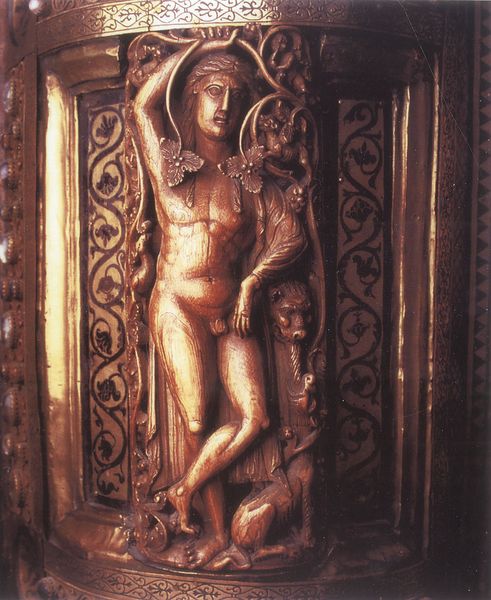
Titel: Ambo Heinrichs II.
Standort: Aachen, Aachener Dom (EU - D)
Schlagwörter: akt, blätter, körper, mann, nackt, blumen, holz, säule, hund, tier, tiere, muster, ornament, arm, halten, rahmen, stehen, figur, haare, blatt, pflanze, pflanzen, ranken, beine, relief, füße, wein, glänzen, bronze, adam, paradies, lamm, zweig, holzstich, ranke, schnitzerei, mittelalter, baldachin, löwe, rebe, eber, n